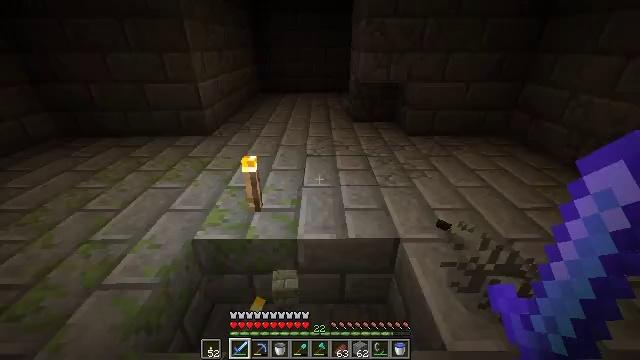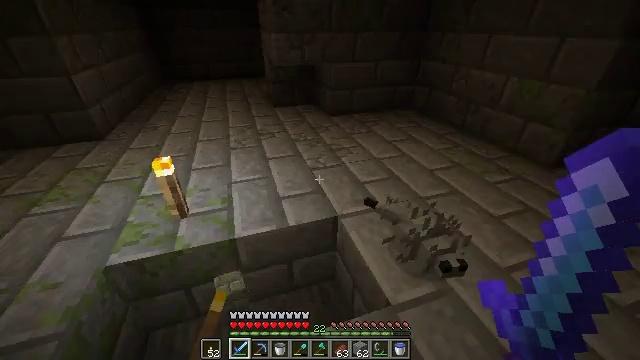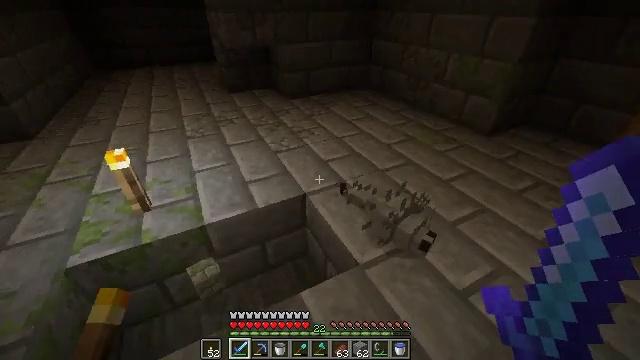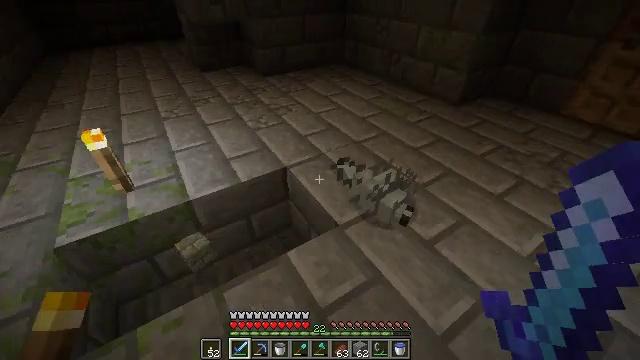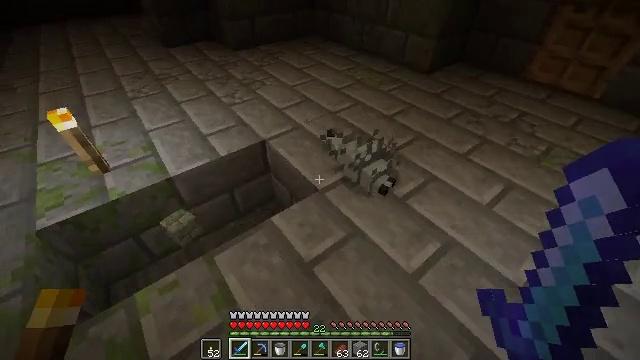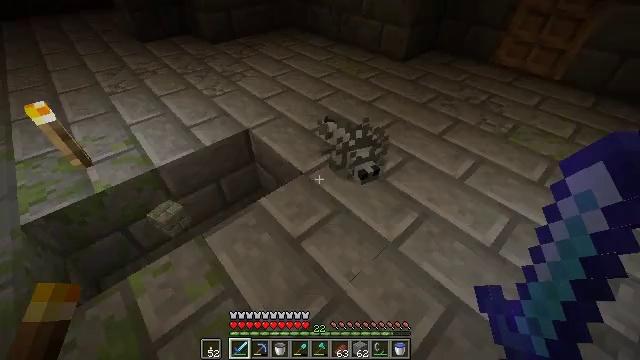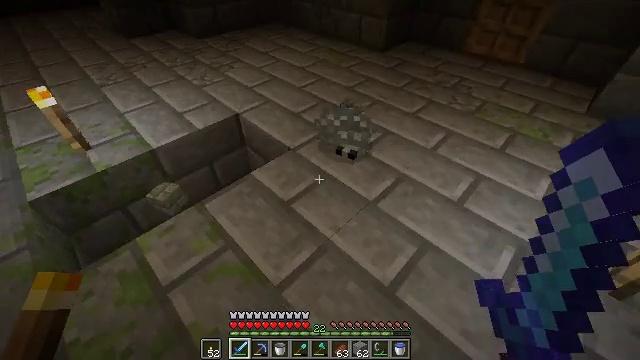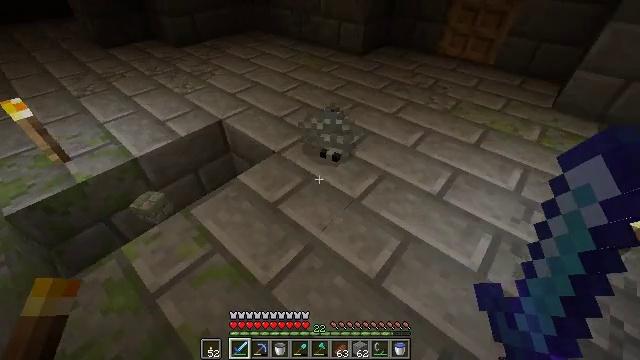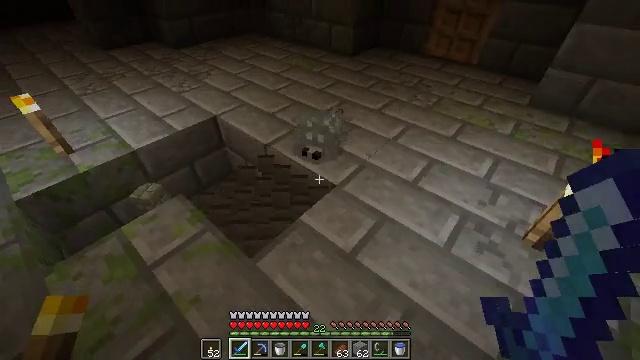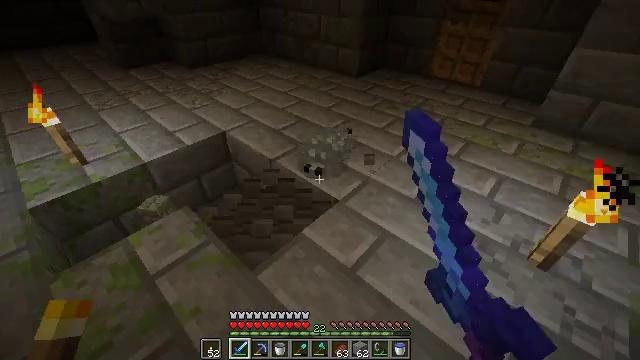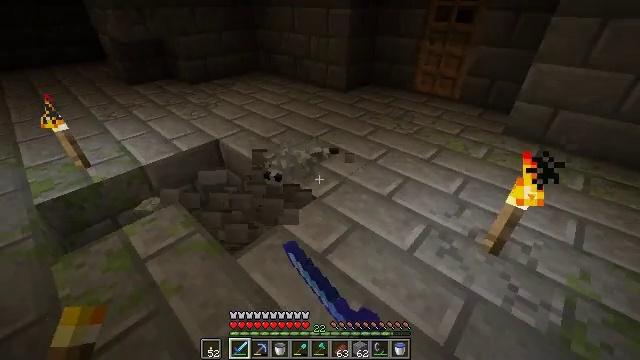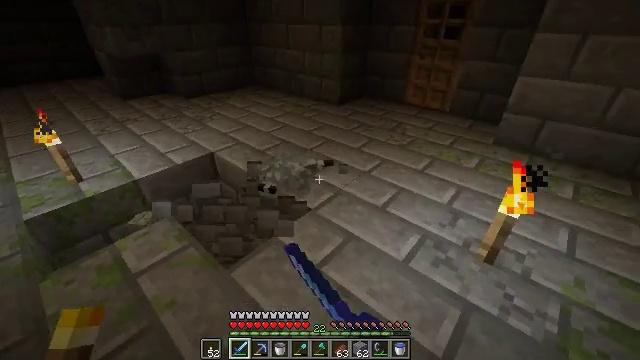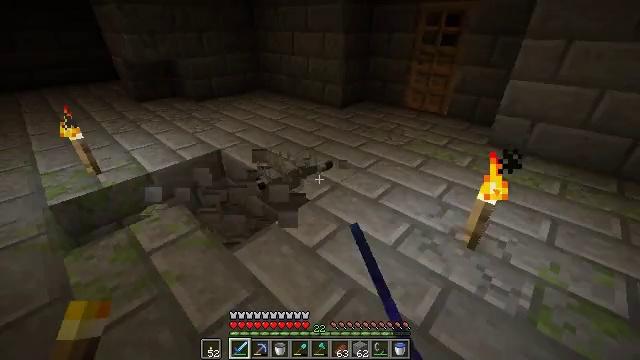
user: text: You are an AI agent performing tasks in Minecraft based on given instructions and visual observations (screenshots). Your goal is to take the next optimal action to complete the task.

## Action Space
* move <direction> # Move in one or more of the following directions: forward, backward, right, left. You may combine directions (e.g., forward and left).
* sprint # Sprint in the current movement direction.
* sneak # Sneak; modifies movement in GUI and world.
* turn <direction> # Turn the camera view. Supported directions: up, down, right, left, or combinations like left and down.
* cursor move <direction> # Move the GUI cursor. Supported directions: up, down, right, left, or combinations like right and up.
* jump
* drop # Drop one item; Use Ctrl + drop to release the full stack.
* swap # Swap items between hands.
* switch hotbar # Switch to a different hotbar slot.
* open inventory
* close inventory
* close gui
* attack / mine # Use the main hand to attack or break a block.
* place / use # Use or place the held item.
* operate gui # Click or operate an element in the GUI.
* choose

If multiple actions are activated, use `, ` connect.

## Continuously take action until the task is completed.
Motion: motion action
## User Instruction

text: Attack the infested stone bricks to gather it.
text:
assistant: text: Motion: move back, turn right and down
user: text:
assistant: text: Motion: move back, turn right and down
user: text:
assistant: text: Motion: move back, turn right and down
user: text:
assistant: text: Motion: move back, turn right and down
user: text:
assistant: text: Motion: move back, turn right and down
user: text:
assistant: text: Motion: move back, turn right
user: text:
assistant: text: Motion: move back and move right, turn right and up
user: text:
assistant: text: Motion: move back and move right, attack / mine
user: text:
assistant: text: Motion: move back and move right, turn left and up, attack / mine
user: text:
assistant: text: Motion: move back and move right, turn up, attack / mine
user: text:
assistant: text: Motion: move back, turn right and up
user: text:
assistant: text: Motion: turn left and up
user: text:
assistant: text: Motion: no_op